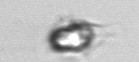
Label: Mesodinium